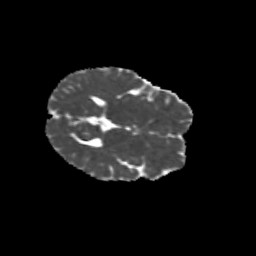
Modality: MD
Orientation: axial
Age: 8
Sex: female
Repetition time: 9.512 s
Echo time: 0.089 s